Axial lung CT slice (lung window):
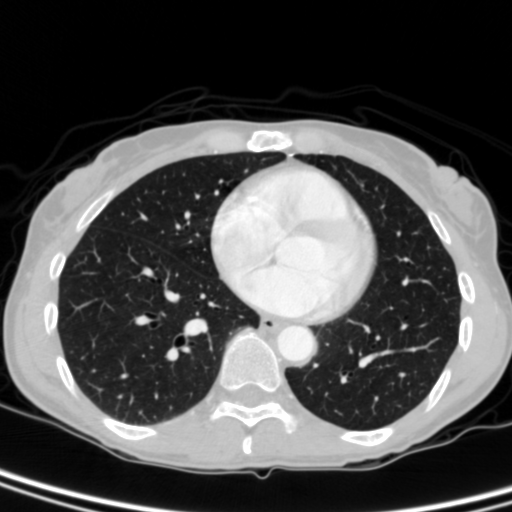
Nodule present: no